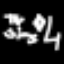
Label: squiggle